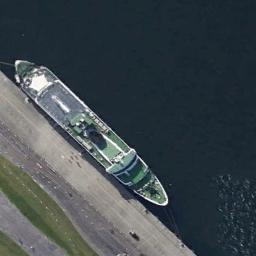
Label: ship